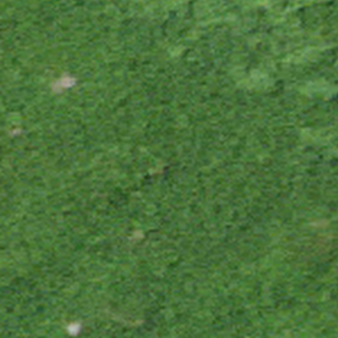
Label: other